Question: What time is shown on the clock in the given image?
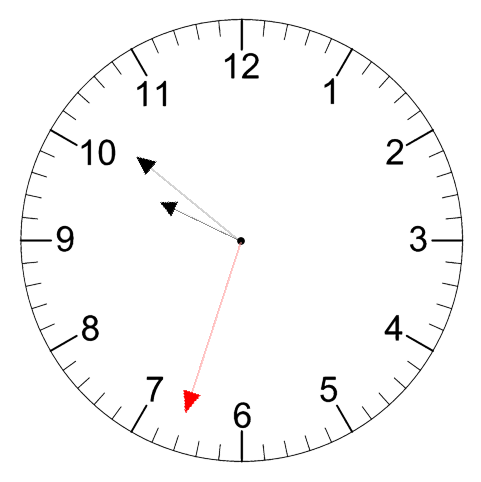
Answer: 09:51:33